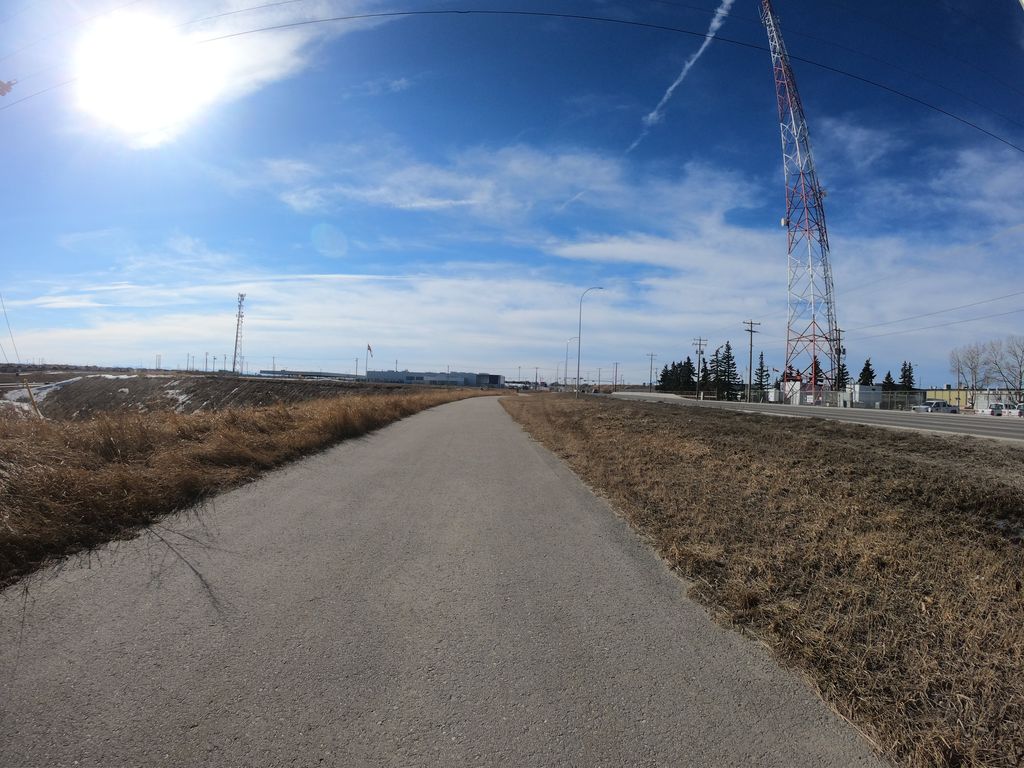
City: calgary